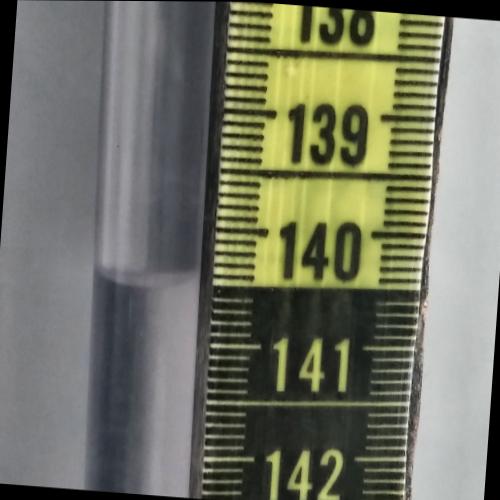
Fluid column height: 140.5 cm